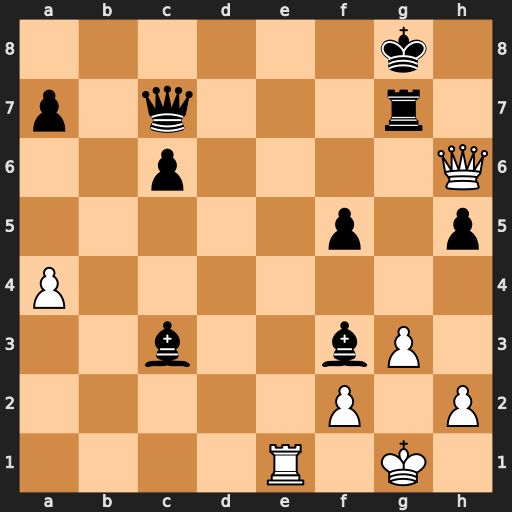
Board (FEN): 6k1/p1q3r1/2p4Q/5p1p/P7/2b2bP1/5P1P/4R1K1
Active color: w
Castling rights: -
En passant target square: -
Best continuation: Re8+ Kf7 Qe6#